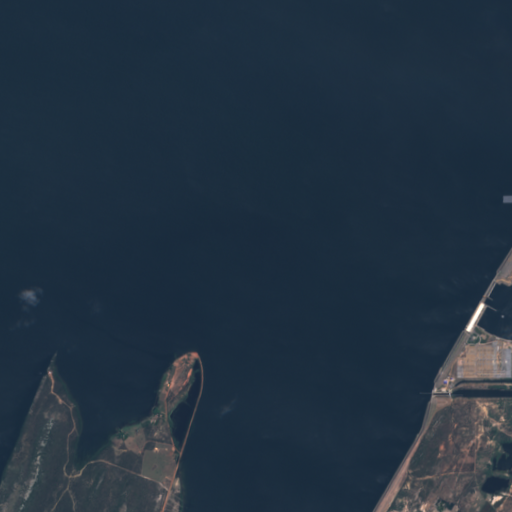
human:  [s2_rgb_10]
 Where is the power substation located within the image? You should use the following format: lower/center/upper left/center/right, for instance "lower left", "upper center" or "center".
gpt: The power substation is located in the lower right of the image.
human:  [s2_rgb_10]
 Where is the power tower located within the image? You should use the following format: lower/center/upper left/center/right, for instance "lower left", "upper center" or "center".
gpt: The power tower is located in the lower right of the image.
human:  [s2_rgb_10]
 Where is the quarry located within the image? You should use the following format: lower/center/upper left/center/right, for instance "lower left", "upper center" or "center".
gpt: There is no quarry in the image.